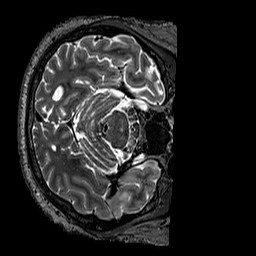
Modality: T2w
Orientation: axial
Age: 56
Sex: male
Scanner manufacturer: siemens
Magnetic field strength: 3 T
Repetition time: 3.2 s
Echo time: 0.567 s